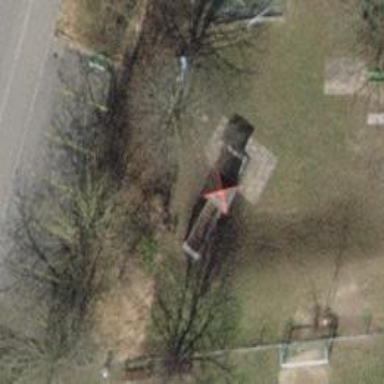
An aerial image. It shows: Playground with playhouse.